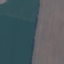
Land use / land cover: AnnualCrop